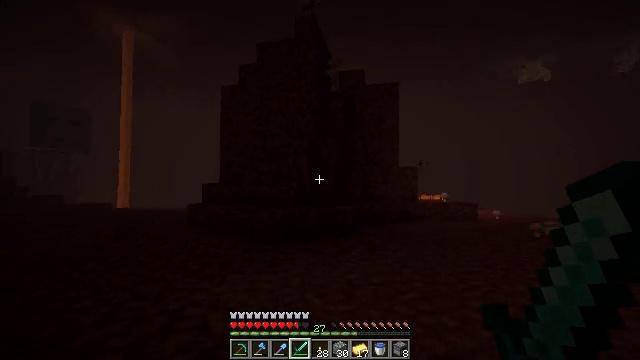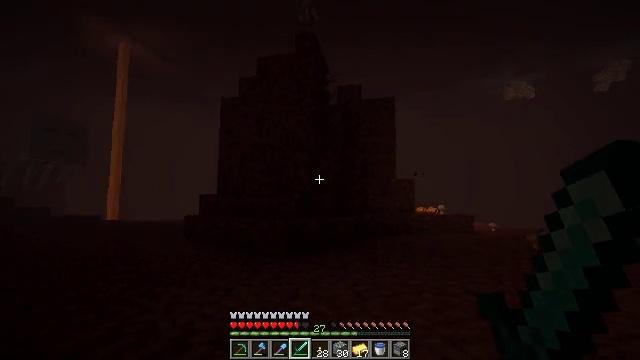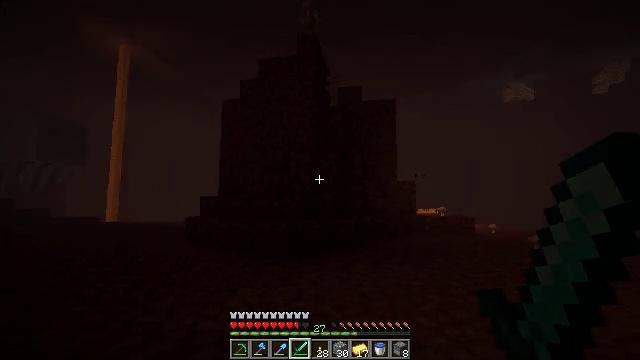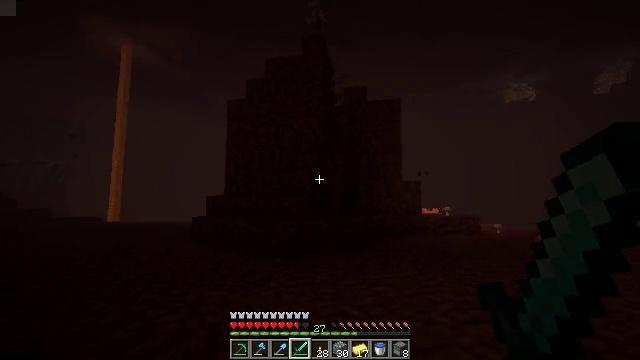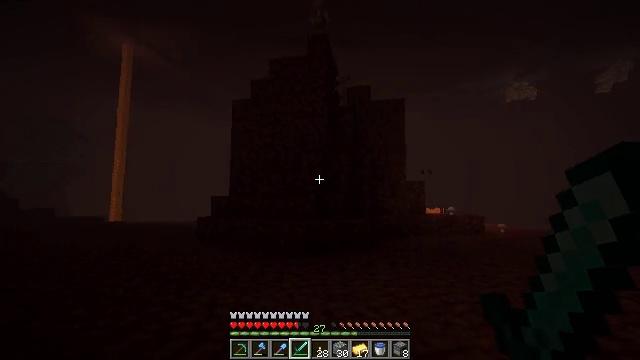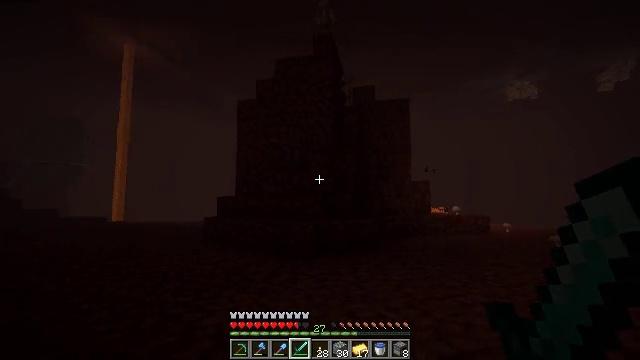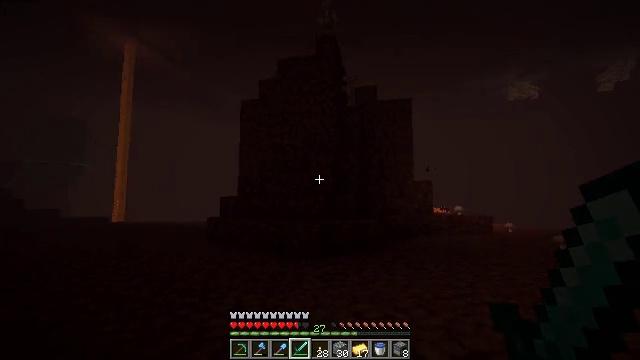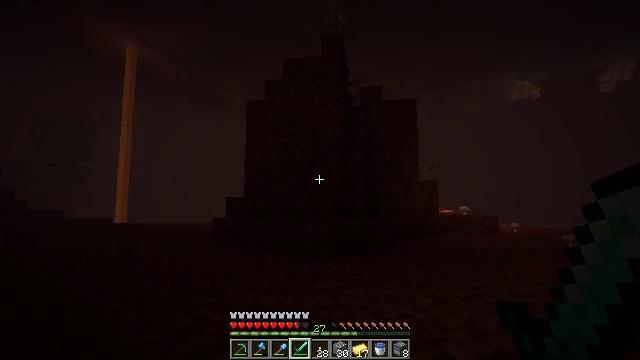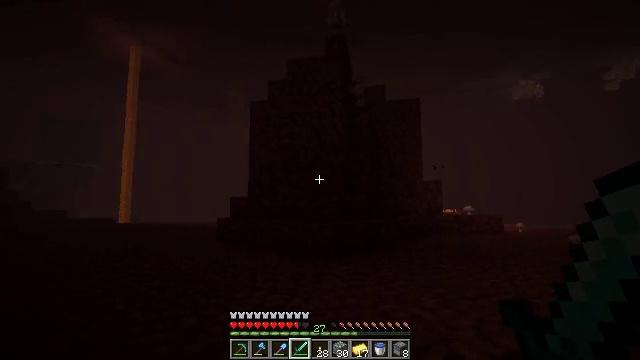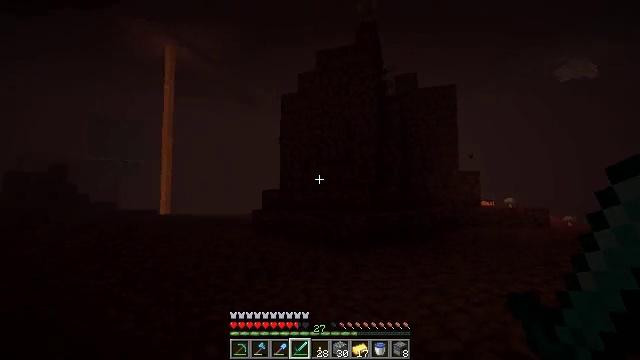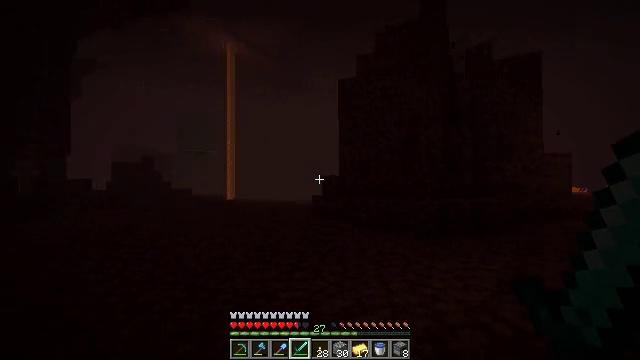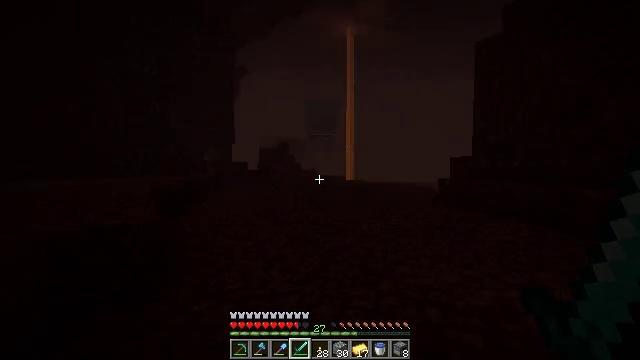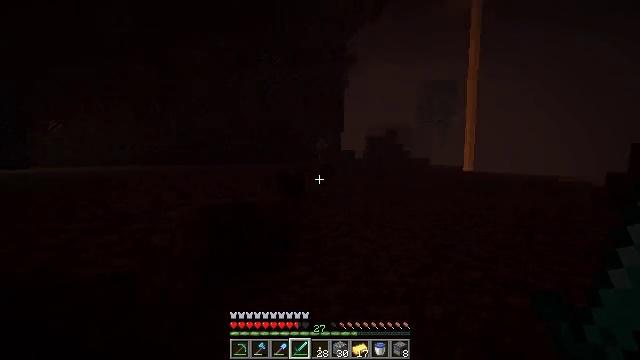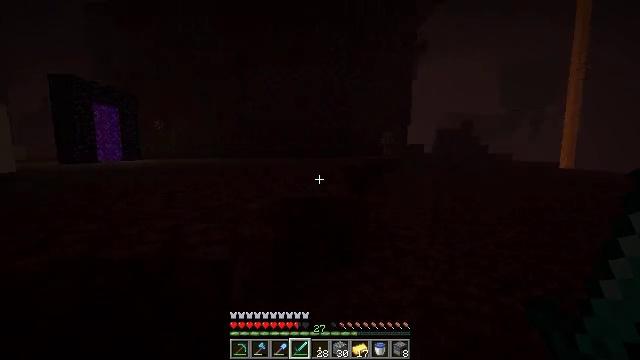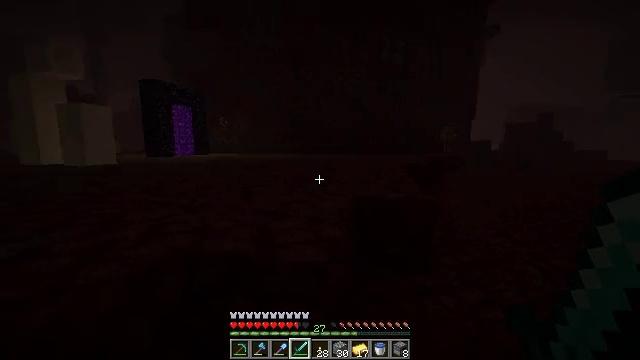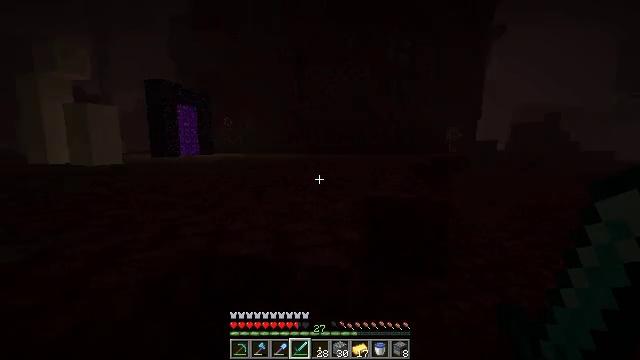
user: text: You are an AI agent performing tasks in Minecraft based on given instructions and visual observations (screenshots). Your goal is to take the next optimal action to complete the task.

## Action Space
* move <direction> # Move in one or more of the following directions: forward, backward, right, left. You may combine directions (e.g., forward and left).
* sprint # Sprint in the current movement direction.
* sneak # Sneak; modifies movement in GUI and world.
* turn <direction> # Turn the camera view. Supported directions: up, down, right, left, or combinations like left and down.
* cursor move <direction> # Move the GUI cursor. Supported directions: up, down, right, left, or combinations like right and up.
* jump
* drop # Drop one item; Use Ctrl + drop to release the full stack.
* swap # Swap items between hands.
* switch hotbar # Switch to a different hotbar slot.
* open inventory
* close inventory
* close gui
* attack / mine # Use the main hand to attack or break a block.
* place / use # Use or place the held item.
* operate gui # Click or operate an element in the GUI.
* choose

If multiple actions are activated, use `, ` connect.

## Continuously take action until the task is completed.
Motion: motion action
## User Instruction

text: Collect bone block by breaking it.
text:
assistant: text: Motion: move left, turn right and up
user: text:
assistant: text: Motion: move left
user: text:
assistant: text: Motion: move left
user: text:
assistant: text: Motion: move left
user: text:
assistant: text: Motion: move left
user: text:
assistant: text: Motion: move left
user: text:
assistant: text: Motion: move left
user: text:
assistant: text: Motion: move left
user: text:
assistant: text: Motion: move left, turn left and down
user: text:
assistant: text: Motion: move left, turn left and down
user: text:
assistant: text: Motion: move left, turn left and down
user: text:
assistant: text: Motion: move left, turn left and down
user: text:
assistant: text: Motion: move left, turn left and down
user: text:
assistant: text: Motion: move left, turn left
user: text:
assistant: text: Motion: move forward and move left
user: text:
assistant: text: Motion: move forward and move left, turn right and up
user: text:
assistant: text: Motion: move forward and move left, turn right and up
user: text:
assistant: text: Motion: move forward, turn right and up
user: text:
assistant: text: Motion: move forward, turn right and up
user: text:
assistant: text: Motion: turn right
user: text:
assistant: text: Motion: turn right
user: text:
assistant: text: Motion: no_op
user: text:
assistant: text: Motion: no_op
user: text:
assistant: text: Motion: no_op
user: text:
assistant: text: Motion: no_op
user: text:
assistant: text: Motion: no_op
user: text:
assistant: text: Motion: no_op
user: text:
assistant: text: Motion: no_op
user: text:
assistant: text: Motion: no_op
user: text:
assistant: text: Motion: no_op